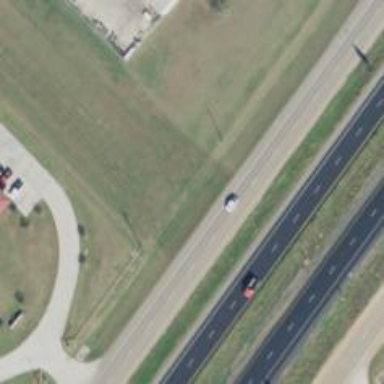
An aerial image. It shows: Tertiary road with frontage road along it.